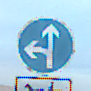
Verkehrszeichen: VorgeschriebeneFahrtrichtungGeradeausOderLinks
Zusatzzeichen unten: MehrspurigeFahrzeugeFrei9
Umgebung: Outdoor, Beach
Tageszeit: SunriseSunset
Wetter: PartlyCloudy
Licht: Natural
Jahreszeit: NotSpecified
Kontrast: LowContrast